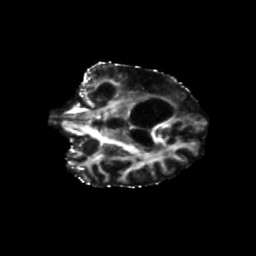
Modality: FA
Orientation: coronal
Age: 65
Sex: female
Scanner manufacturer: siemens
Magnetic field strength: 3 T
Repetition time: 5.25 s
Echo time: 0.08 s